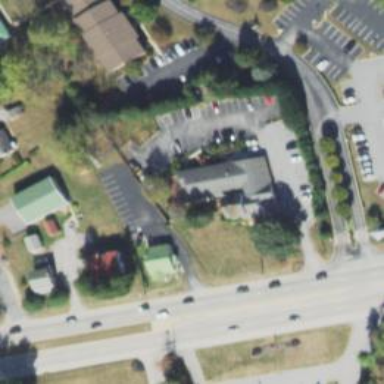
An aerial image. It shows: Veterinary facility.